Interaction volume radius: 10 \u00c5
Interaction volume height: 10 \u00c5
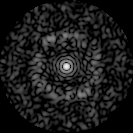
Disorder parameter: 0.8276